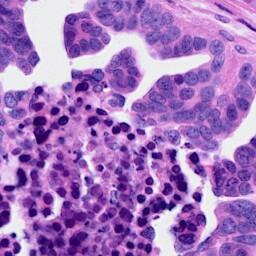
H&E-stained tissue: Ovarian